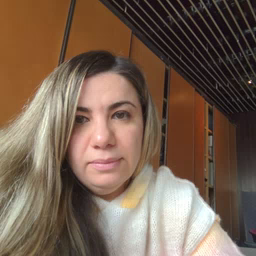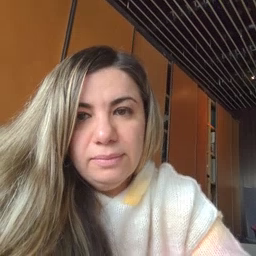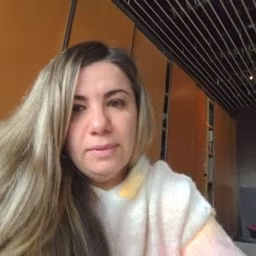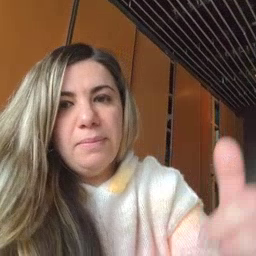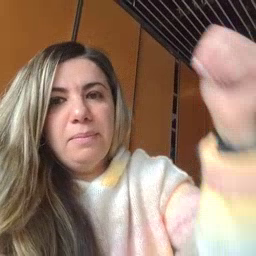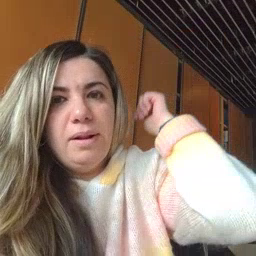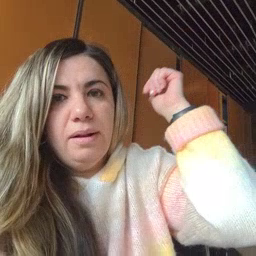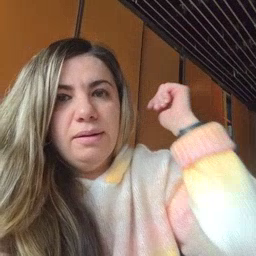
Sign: backyard